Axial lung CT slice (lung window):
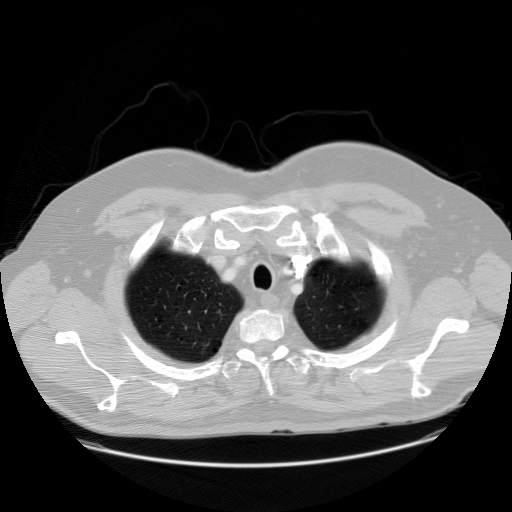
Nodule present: no